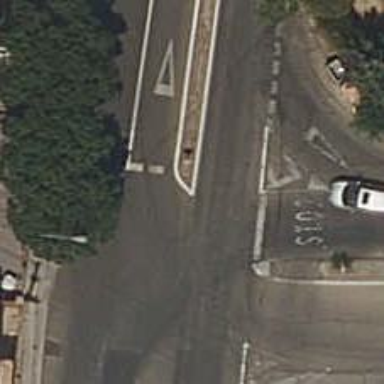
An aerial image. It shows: Road with "give way" sign.